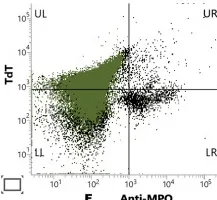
Acute leukemia immunophenotyping by flow cytometry. CD19 positive and CD20 negative.
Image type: pathology (giemsa)